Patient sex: F
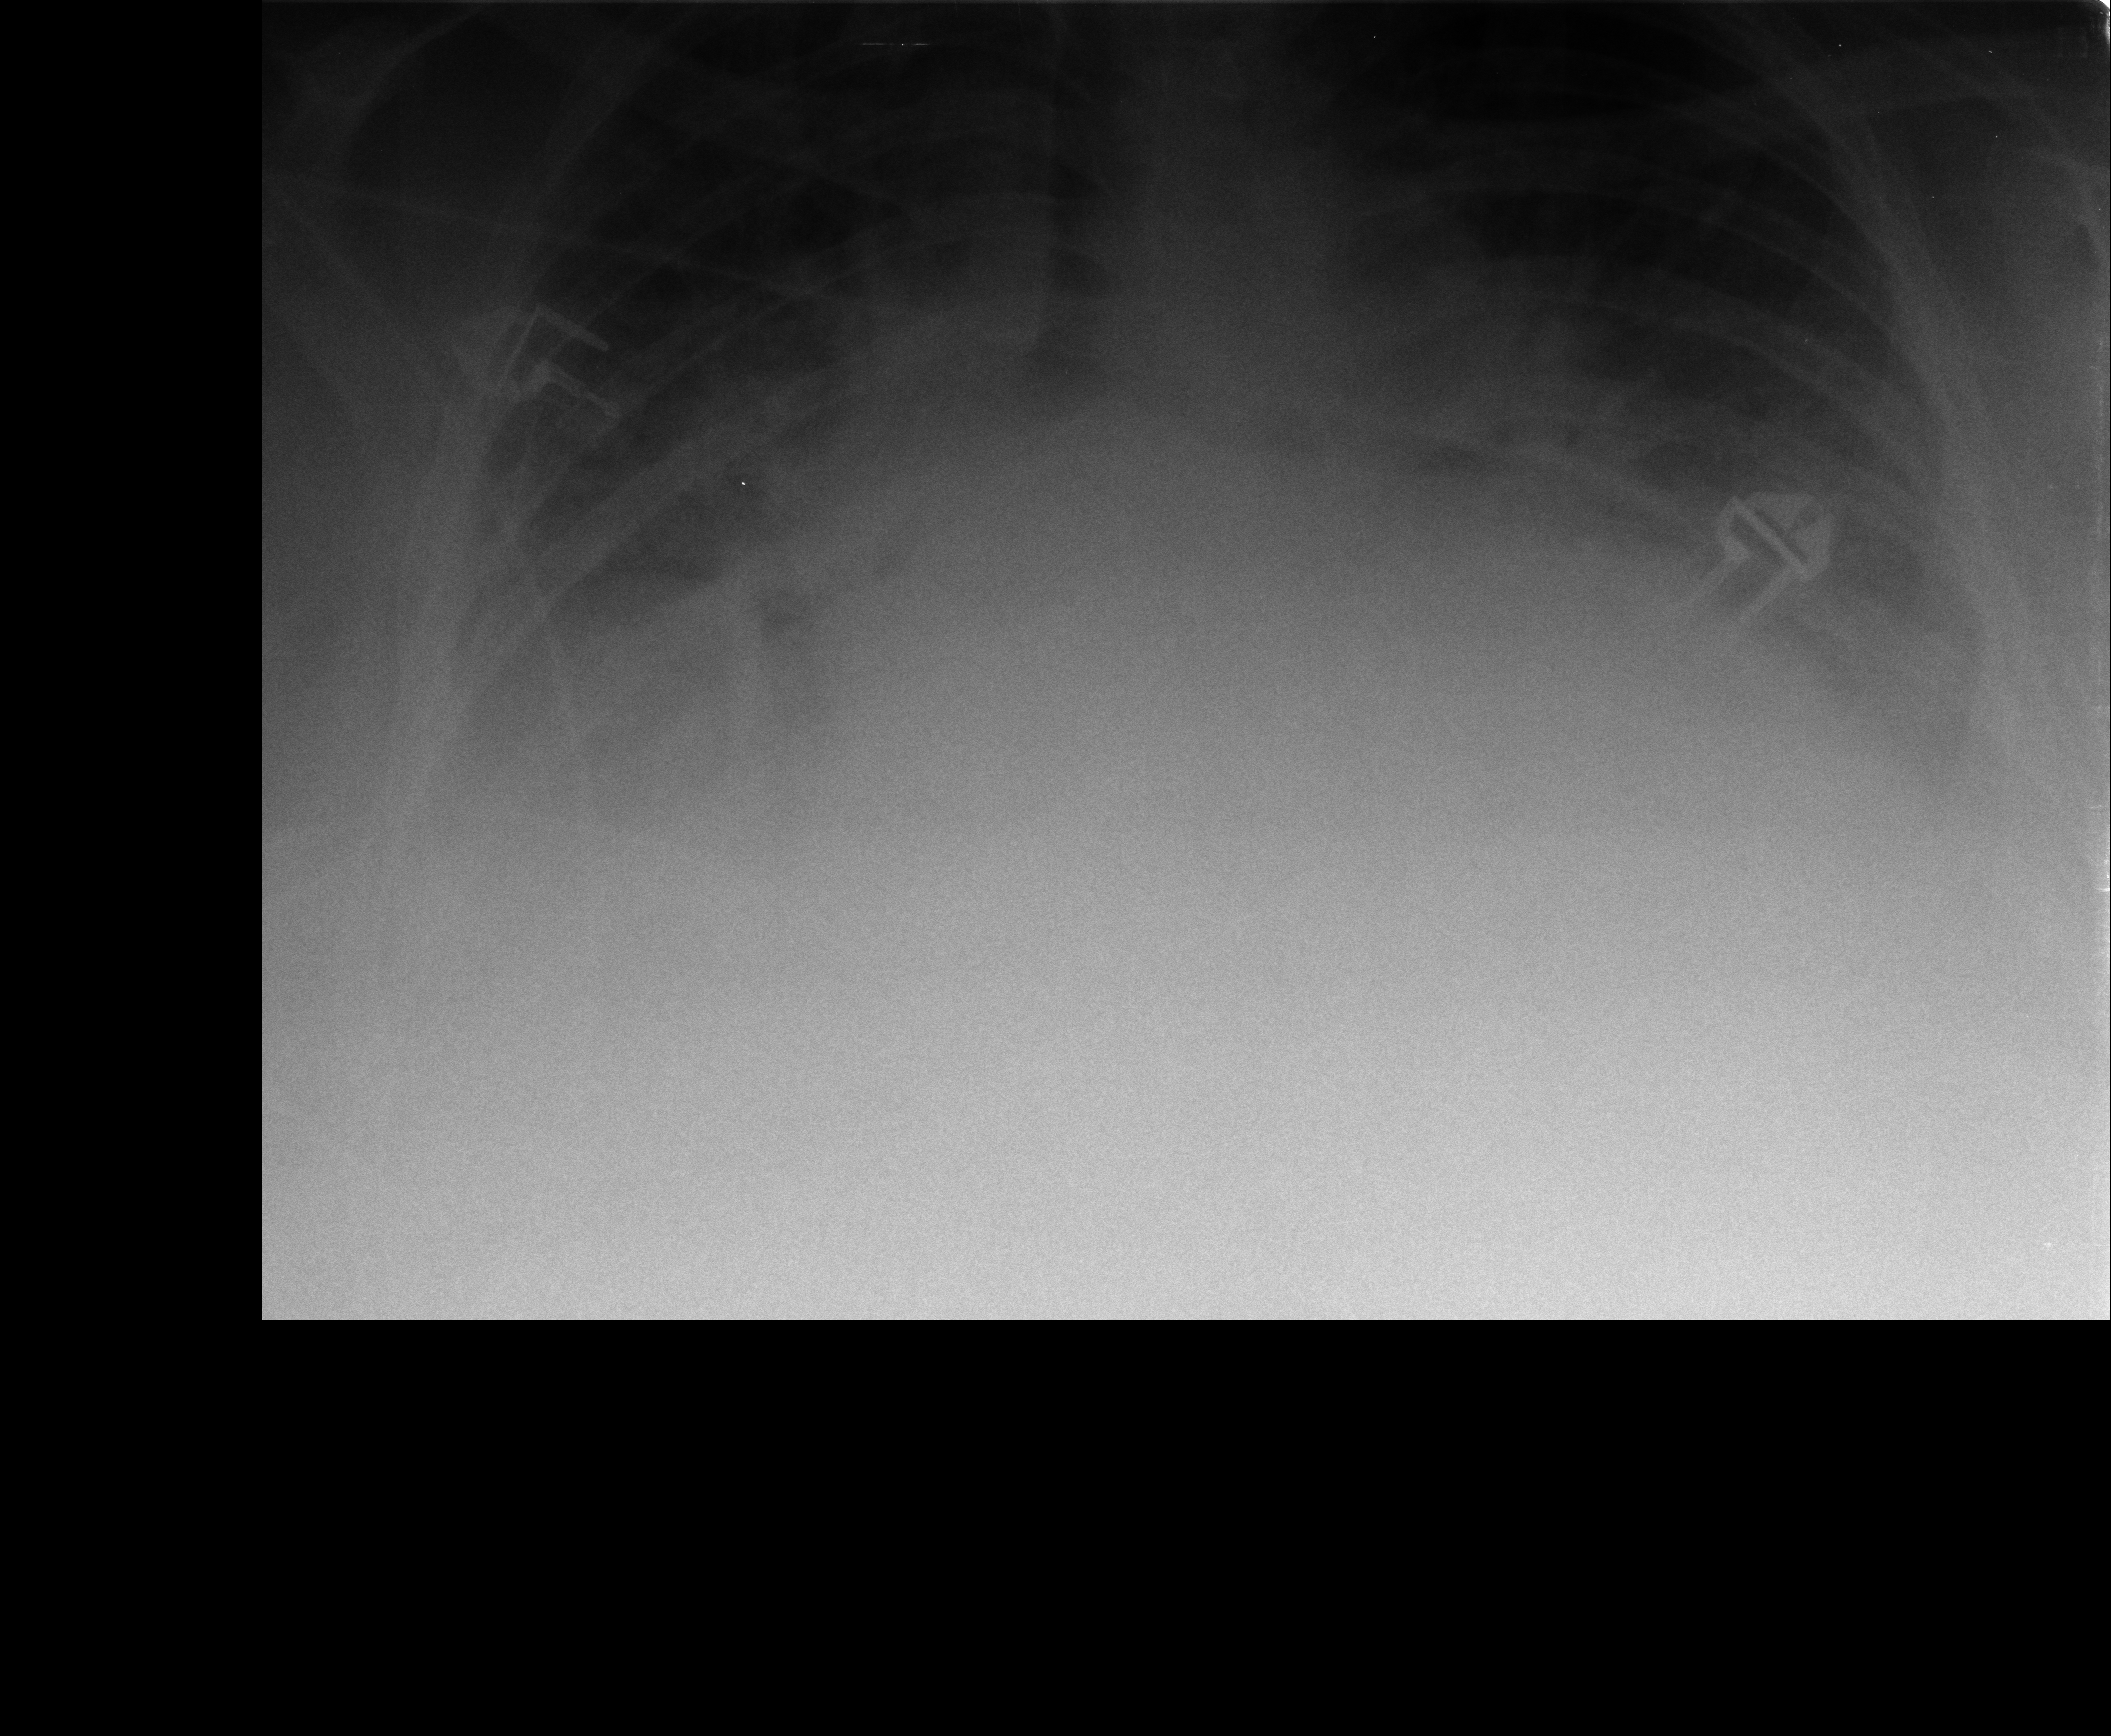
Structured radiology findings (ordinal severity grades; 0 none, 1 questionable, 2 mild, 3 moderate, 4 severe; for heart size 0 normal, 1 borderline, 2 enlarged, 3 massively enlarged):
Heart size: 2
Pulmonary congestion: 2
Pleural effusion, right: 2
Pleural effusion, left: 2
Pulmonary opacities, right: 1
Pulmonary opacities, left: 1
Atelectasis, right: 2
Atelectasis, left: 2